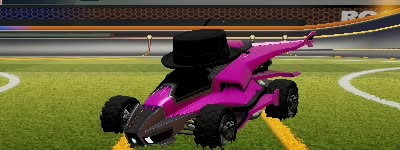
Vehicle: aftershock